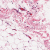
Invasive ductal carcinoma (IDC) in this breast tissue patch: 0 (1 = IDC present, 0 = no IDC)